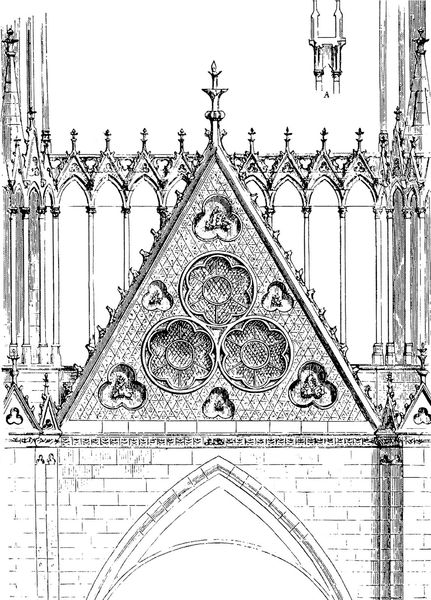
Titel: Abteikirche Saint-Nicaise in Reims
Standort: Reims (EU - F)
Schlagwörter: dreieck, fenster, schwarz, skizze, säule, säulen, weiss, zeichnung, dach, rosen, ornament, architektur, kirche, gotik, rund, bogen, fassade, giebel, mauer, ziegel, detail, ornamente, seitenansicht, krabbe, türmchen, schwarzweiss, radierung, stich, entwurf, wimpel, arkaden, kathedrale, dienste, gotisch, rosette, spitzbogen, plan, pass, rosetten, gibel, riss, maßwerk, tympanon, vorzeichnung, fialen, kreuzblume, dreipass, wimperg, wimperge, filialen, boen, dreipass#, dreißass